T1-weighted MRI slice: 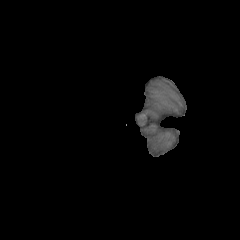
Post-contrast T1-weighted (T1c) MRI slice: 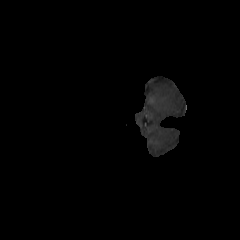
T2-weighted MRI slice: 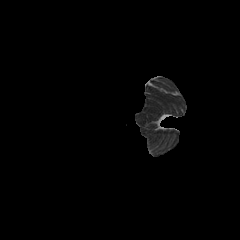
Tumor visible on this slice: no